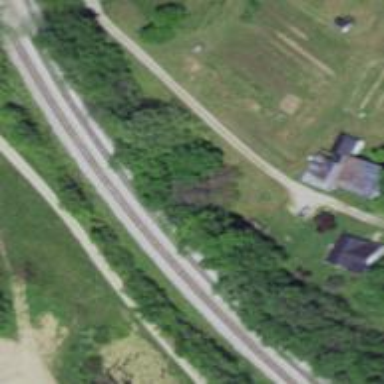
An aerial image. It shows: Railway track.